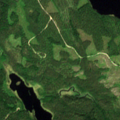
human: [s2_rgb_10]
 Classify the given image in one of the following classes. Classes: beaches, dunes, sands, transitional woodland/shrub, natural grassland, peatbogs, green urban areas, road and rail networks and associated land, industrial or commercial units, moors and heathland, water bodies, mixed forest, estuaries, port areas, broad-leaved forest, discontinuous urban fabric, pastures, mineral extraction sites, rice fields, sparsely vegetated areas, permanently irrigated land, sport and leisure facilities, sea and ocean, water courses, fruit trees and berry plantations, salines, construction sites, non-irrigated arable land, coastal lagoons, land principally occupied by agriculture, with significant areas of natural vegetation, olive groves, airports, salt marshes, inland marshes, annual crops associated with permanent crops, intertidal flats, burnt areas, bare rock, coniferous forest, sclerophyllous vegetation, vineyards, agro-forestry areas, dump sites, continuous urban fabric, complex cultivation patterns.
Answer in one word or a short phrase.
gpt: coniferous forest, water bodies